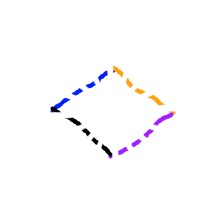
Shape: rhombus